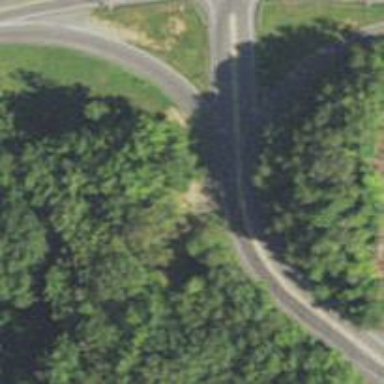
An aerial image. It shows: Primary link highway.